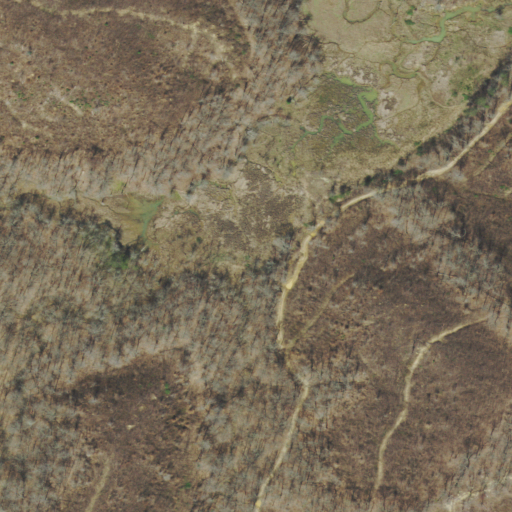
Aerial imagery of plain(s) in Tennessee named Spice Lick Bottoms containing deciduous forest, shrub, and evergreen forest